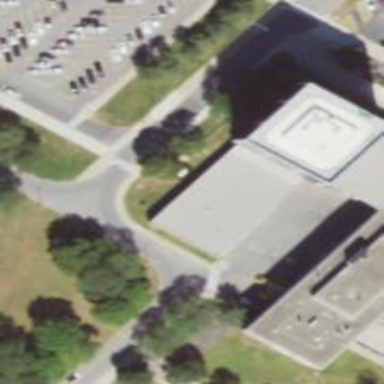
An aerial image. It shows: Government office building.